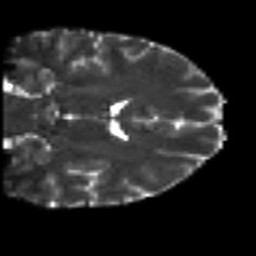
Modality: T2w
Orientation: coronal
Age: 31
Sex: male
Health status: healthy
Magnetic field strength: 3 T
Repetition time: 8.4 s
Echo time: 0.0926 s